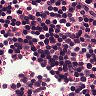
Metastatic tissue present: yes